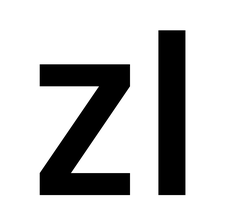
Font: Poppins-Medium